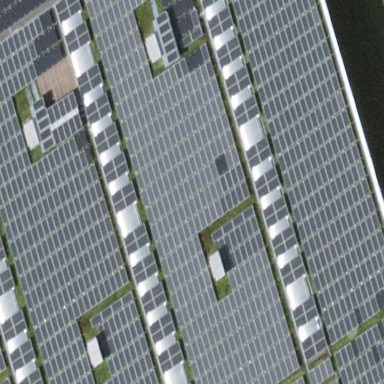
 consisting of solar photovoltaic panels."